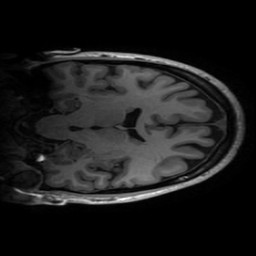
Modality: T1w
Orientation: coronal
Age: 25
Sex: female
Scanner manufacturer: ge
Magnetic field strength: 3 T
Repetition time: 0.00724 s
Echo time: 0.0027 s